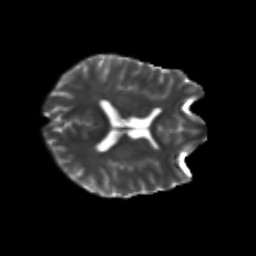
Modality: T2w
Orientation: axial
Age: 29
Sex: male
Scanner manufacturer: siemens
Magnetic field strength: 3 T
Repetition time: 3.5 s
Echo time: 0.104 s